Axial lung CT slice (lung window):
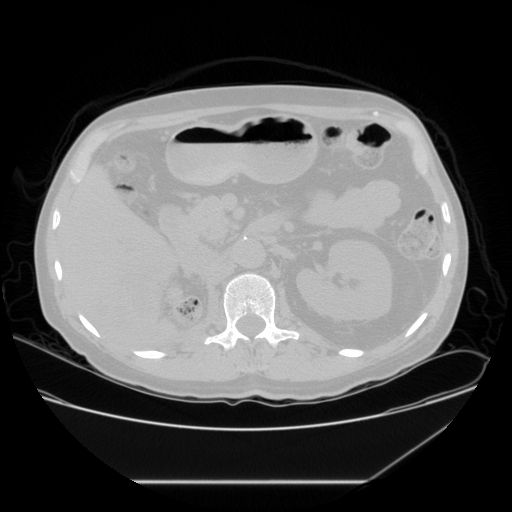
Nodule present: no